Interaction volume radius: 5 \u00c5
Interaction volume height: 30 \u00c5
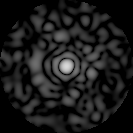
Disorder parameter: 0.8882